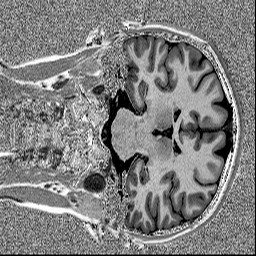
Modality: MP2RAGE
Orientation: coronal
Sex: female